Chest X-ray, PA view. Patient: 61 years old, sex F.
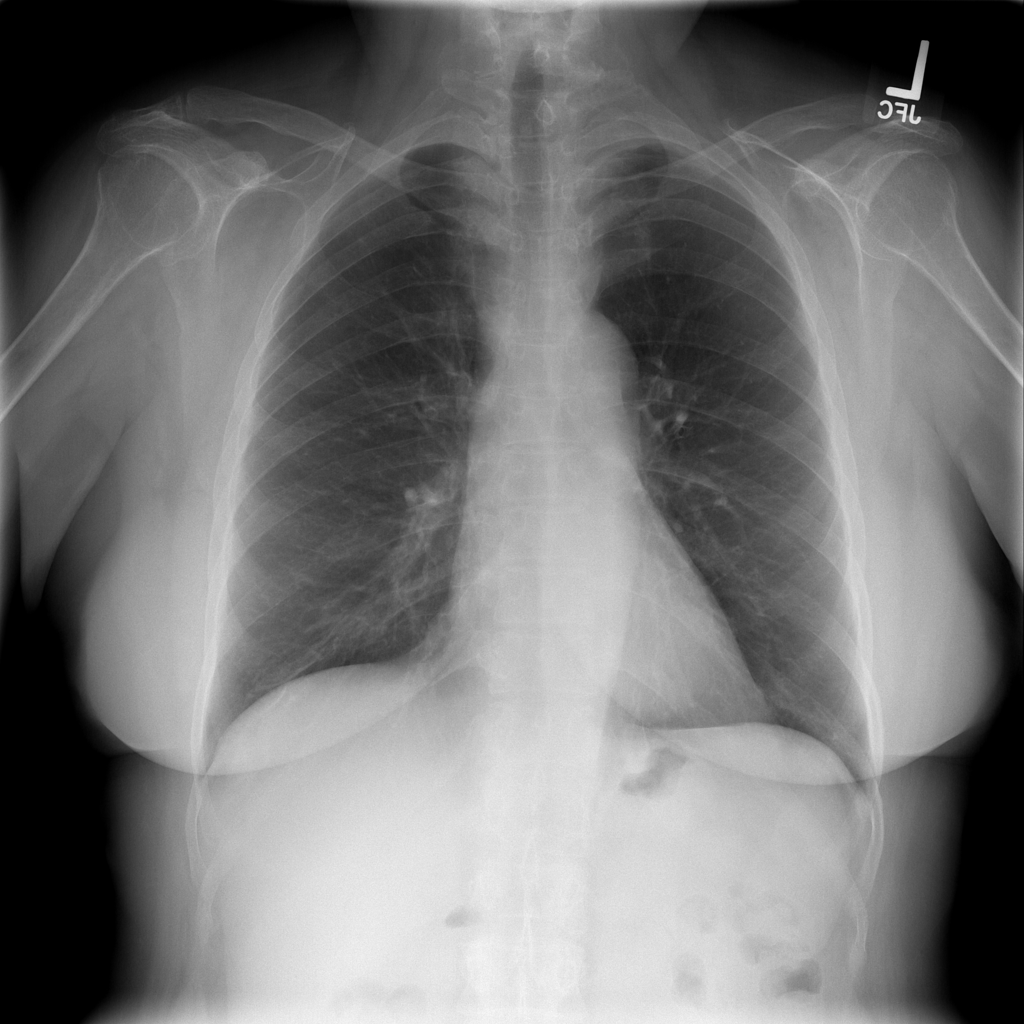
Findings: No Finding